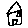
Label: house